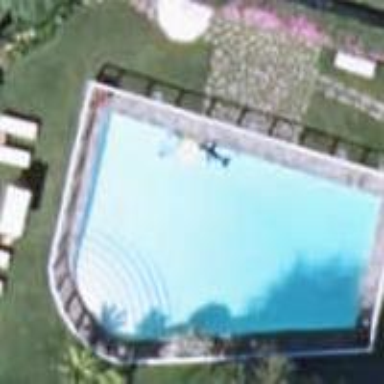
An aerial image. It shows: Swimming pool located in leisure land.